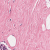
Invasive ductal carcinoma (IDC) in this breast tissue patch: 0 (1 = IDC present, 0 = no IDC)